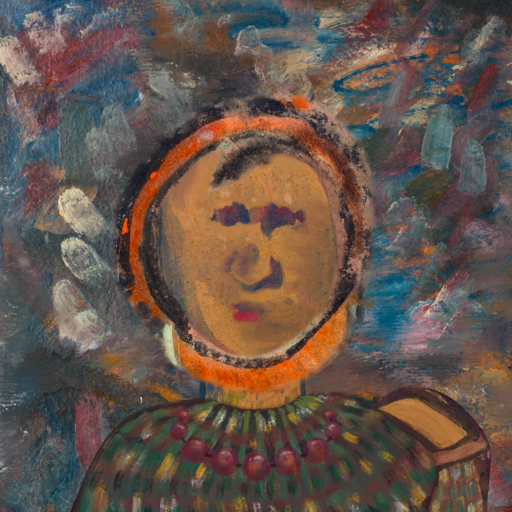
Background: Boggyland, Head And Neck Front: In_The_Sun, Face Front: In_The_Sun, Bust: After_Raid, Hair Front: Childish, Head Accessory: Blank, Second Necklace: Blank, Necklace: Irani_2, Baby: Blank